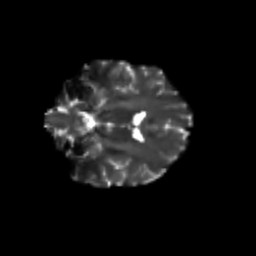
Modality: T2w
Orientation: coronal
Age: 28
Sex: female
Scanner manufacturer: siemens
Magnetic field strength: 3 T
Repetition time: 3.5 s
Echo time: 0.125 s